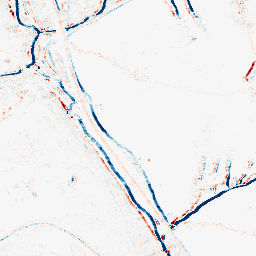
Category: morphological
Decomposition family: morphological_rect
Decomposition parameters: operation: average
width: 5
height: 3
Upsampling method: bicubic_3x
Upsampling parameters: scale: 3
Upsampling scale: 3